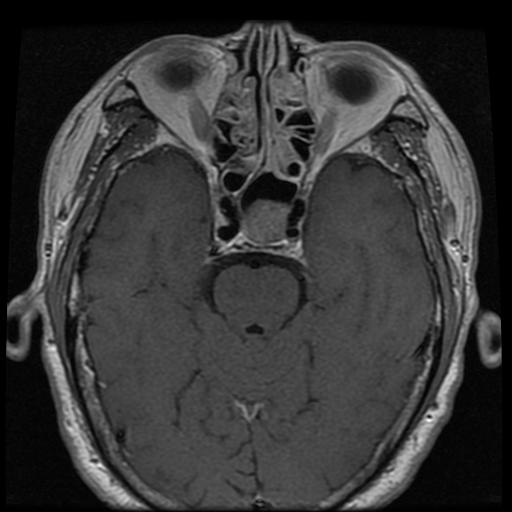
Label: pituitary